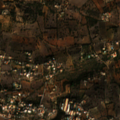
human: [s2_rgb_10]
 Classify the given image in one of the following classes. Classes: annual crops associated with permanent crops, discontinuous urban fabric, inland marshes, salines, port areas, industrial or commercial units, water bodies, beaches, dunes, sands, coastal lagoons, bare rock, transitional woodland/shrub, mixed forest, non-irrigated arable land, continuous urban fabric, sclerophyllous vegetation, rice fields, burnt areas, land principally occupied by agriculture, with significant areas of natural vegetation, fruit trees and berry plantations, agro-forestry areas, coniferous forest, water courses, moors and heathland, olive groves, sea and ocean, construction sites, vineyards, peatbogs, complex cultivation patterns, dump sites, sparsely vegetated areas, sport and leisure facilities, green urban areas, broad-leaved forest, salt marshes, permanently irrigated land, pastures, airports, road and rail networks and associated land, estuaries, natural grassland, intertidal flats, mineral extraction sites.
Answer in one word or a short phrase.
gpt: annual crops associated with permanent crops, complex cultivation patterns, land principally occupied by agriculture, with significant areas of natural vegetation